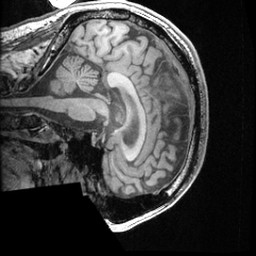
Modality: T1w
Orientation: sagittal
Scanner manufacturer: ge
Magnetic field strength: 3 T
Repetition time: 0.008572 s
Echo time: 0.003384 s